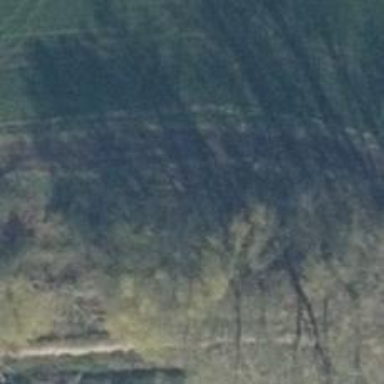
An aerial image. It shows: Row of trees in natural setting.